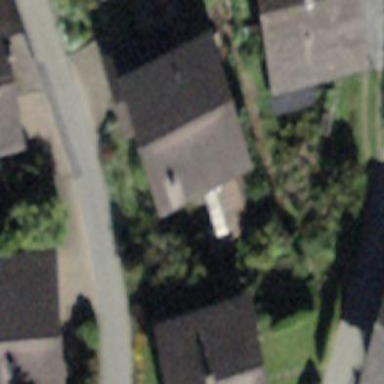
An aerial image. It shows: Residential building.